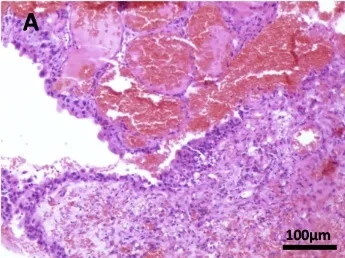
(A) Histological findings revealed the almina propria and submucosa of the urinary wall without infiltration of the muscularis propria.
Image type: pathology (immunostaining)